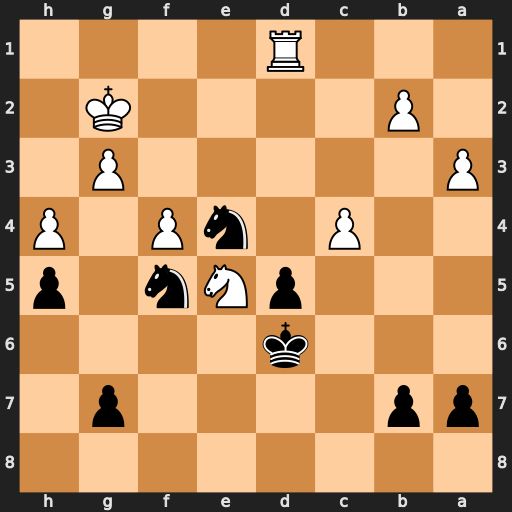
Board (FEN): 8/pp4p1/3k4/3pNn1p/2P1nP1P/P5P1/1P4K1/3R4
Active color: b
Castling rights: -
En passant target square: -
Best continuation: Ne3+ Kf3 Nxd1